Field crop: tomato
Growth stage: 1
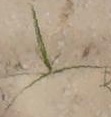
Species: cyperus